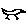
Label: bird